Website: apple
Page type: account-dashboard
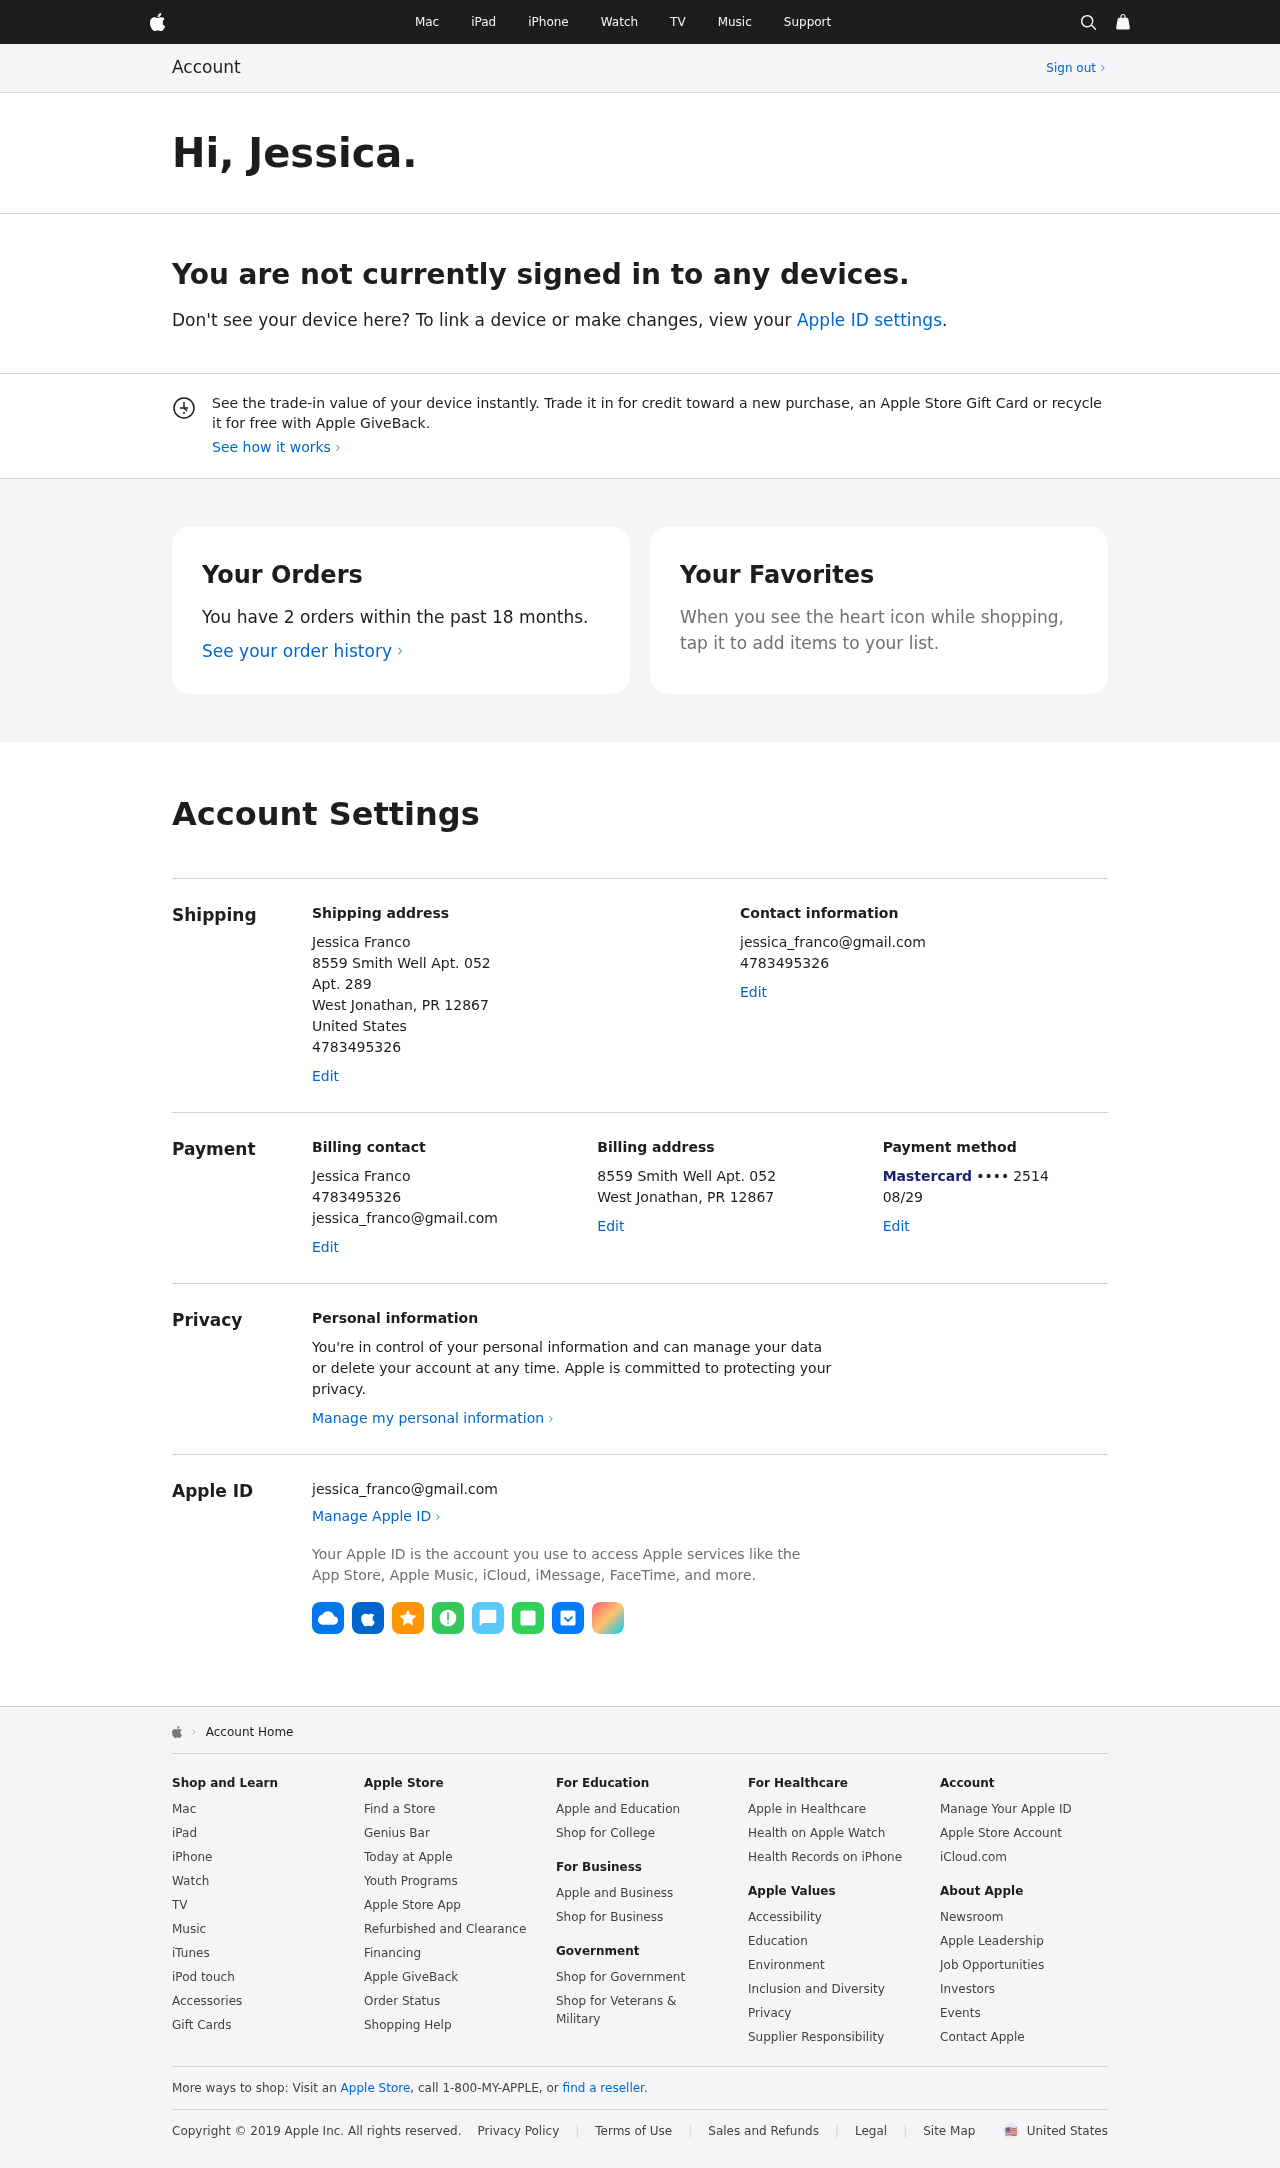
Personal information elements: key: PII_CARD_EXPIRY
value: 08/29
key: PII_CARD_LAST4
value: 2514
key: PII_CARD_TYPE
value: Mastercard
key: PII_CITY_STATE_ZIP
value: West Jonathan, PR 12867
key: PII_COUNTRY
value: United States
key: PII_EMAIL
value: jessica_franco@gmail.com
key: PII_FIRSTNAME
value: Jessica
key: PII_FULLNAME
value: Jessica Franco
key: PII_PHONE
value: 4783495326
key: PII_STREET
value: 8559 Smith Well Apt. 052
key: PII_STREET2
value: Apt. 289
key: PII_PHONE2
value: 4783495326
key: PII_FULLNAME2
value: Jessica Franco
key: PII_PHONE3
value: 4783495326
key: PII_EMAIL2
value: jessica_franco@gmail.com
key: PII_CITY_STATE_ZIP2
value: West Jonathan, PR 12867
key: PII_EMAIL3
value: jessica_franco@gmail.com